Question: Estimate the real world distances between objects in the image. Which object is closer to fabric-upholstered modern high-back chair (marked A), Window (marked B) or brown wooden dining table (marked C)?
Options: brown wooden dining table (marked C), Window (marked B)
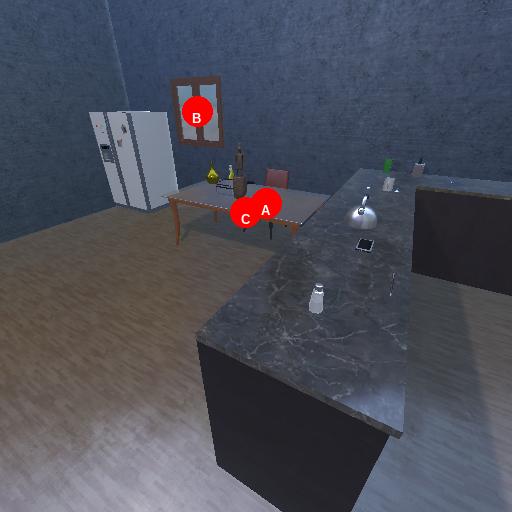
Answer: brown wooden dining table (marked C)